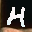
Label: 4